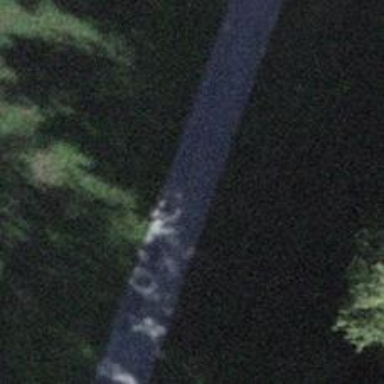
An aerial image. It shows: Unclassified road.